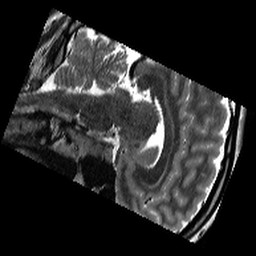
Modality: T2w
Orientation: sagittal
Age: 20
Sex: female